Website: walmart
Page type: cart
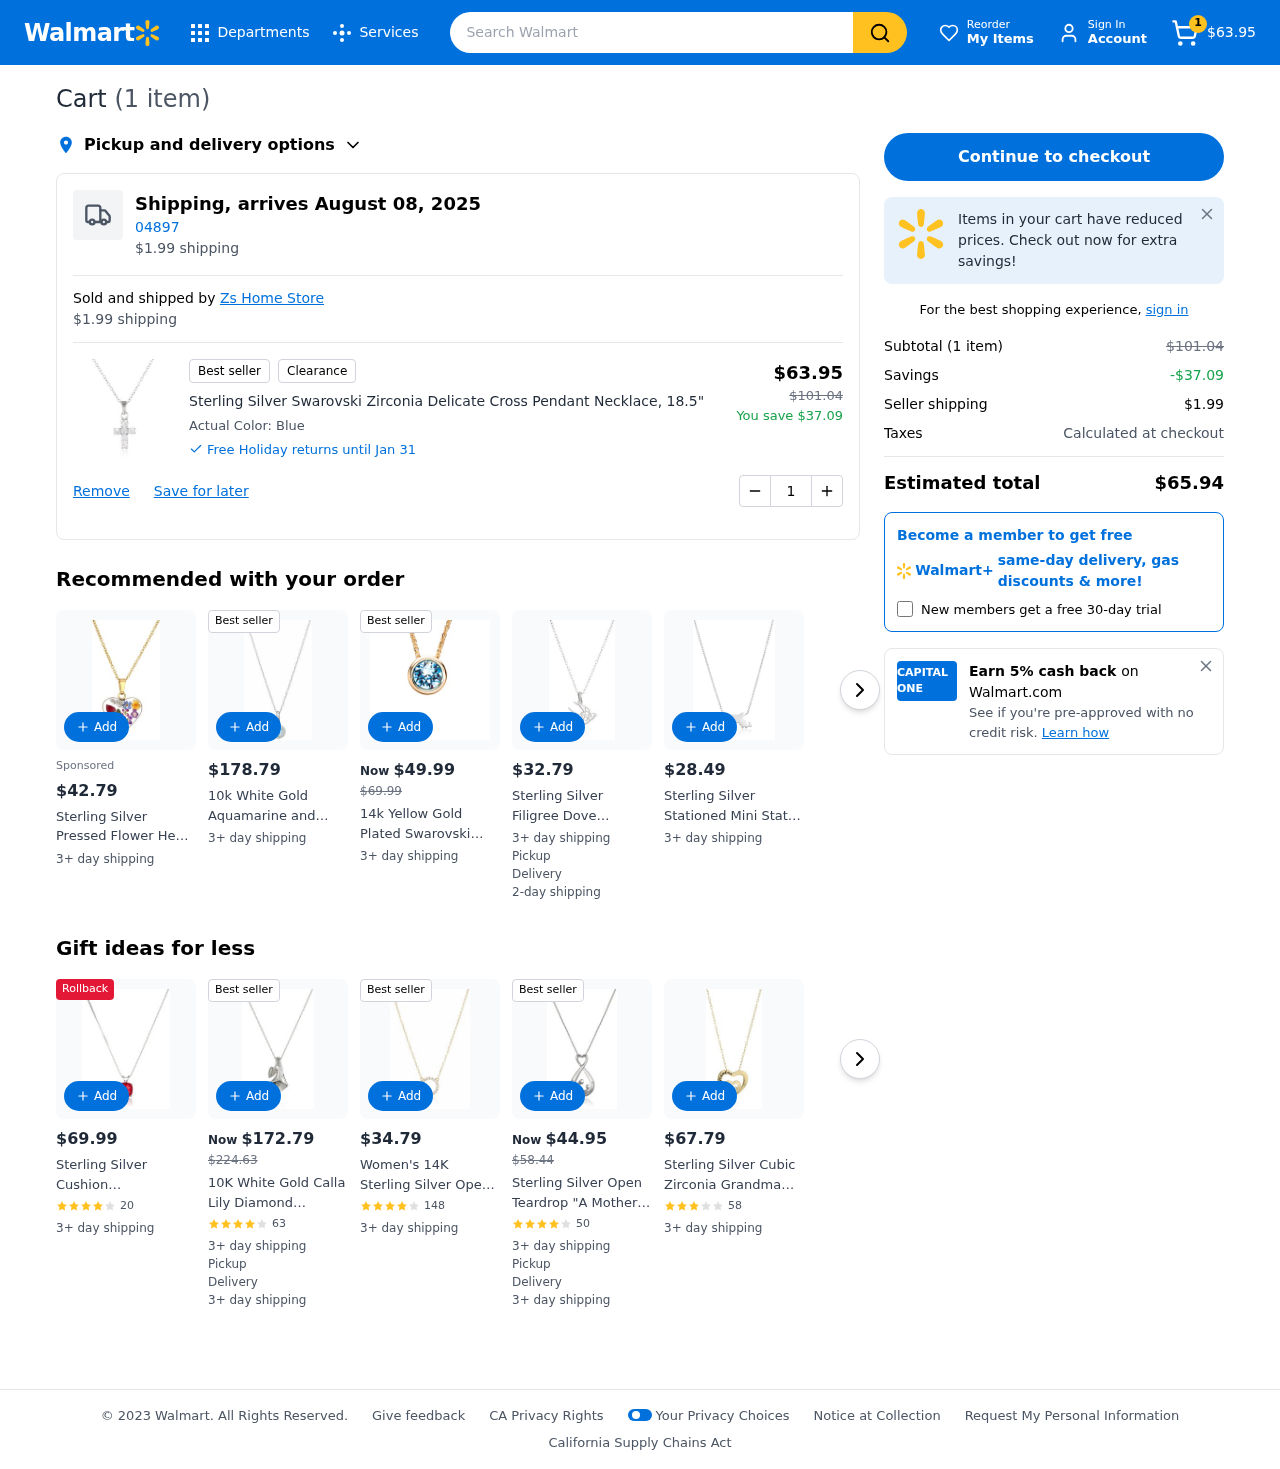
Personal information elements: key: PII_POSTCODE
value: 04897
Product elements: key: PRODUCT1_NAME
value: Sterling Silver Swarovski Zirconia Delicate Cross Pendant Necklace, 18.5"
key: PRODUCT1_PRICE
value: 63.95
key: PRODUCT1_QUANTITY
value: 1
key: PRODUCT1_ORIGINAL_PRICE
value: $101.04
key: PRODUCT1_SAVINGS
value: $37.09
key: PRODUCT1_SAVINGS
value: -$37.09
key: PRODUCT2_PRICE
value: $42.79
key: PRODUCT2_NAME
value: Sterling Silver Pressed Flower Heart Pendant Necklace
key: PRODUCT3_PRICE
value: $178.79
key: PRODUCT3_NAME
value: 10k White Gold Aquamarine and Diamond Accent Pendant Necklace
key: PRODUCT4_PRICE
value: $49.99
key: PRODUCT4_ORIGINAL_PRICE
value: $69.99
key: PRODUCT4_NAME
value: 14k Yellow Gold Plated Swarovski Aqumarine Crystal Birthstone Pendant Necklace (March)
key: PRODUCT5_PRICE
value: $32.79
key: PRODUCT5_NAME
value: Sterling Silver Filigree Dove Pendant Necklace, 18"
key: PRODUCT6_PRICE
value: $28.49
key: PRODUCT6_NAME
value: Sterling Silver Stationed Mini State Massachusetts Pendant Necklace, 16"+2" Extender
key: PRODUCT7_PRICE
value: $69.99
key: PRODUCT7_NAME
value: Sterling Silver Cushion Checkerboard Cut Gemstone Pendant Necklace (8mm)
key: PRODUCT7_NUM_RATINGS
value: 20
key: PRODUCT8_PRICE
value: $172.79
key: PRODUCT8_ORIGINAL_PRICE
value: $224.63
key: PRODUCT8_NAME
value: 10K White Gold Calla Lily Diamond Pendant Necklace (1/10 cttw, I-J Color, I2-I3 Clarity), 18"
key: PRODUCT8_NUM_RATINGS
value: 63
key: PRODUCT9_PRICE
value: $34.79
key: PRODUCT9_NAME
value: Women's 14K Sterling Silver Open Circle Cubic Zirconia 16 Inch With 2 Inch Extender Pendant Necklace
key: PRODUCT9_NUM_RATINGS
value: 148
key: PRODUCT10_PRICE
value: $44.95
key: PRODUCT10_ORIGINAL_PRICE
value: $58.44
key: PRODUCT10_NAME
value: Sterling Silver Open Teardrop "A Mother's Love is Forever" Pendant Necklace, 18"
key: PRODUCT10_NUM_RATINGS
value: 50
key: PRODUCT11_PRICE
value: $67.79
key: PRODUCT11_NAME
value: Sterling Silver Cubic Zirconia Grandma Double Heart Pendant Necklace
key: PRODUCT11_NUM_RATINGS
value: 58
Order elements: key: ORDER_NUM_ITEMS
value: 1
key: ORDER_NUM_ITEMS
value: (1 item)
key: ORDER_SUBTOTAL
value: $63.95
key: ORDER_DELIVERY_DATE
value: Shipping, arrives August 08, 2025
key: ORDER_SHIPPING_COST
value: $1.99
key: ORDER_TOTAL
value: $65.94
Search elements: key: HEADER_SEARCH
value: Search Walmart